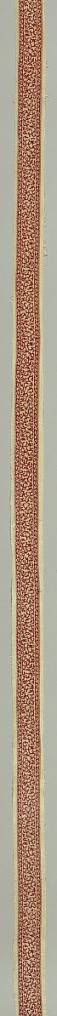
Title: Border
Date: ca. 1840
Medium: cotton Technique: printed by engraved roller on plain weave; mordant for red
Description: Long narrow strip of printed fabric used as binding of 1976-30-5-a. A small scale leaf pattern in red.